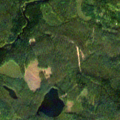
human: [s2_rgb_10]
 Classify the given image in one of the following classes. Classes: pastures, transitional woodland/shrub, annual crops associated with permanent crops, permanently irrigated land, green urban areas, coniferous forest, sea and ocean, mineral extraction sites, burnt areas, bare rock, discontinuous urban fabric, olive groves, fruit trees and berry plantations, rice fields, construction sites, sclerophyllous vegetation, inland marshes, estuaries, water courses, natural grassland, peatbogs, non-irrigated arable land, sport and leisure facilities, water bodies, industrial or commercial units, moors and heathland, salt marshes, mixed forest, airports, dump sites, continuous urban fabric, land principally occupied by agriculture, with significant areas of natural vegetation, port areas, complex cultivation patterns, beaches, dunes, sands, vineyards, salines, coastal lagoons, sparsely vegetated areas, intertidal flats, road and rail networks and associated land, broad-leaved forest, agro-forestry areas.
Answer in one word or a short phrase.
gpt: coniferous forest